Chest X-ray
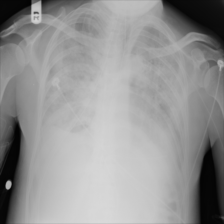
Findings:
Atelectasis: negative
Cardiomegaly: negative
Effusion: positive
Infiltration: positive
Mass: negative
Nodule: negative
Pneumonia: negative
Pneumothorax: negative
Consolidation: negative
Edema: negative
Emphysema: negative
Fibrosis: negative
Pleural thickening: negative
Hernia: negative